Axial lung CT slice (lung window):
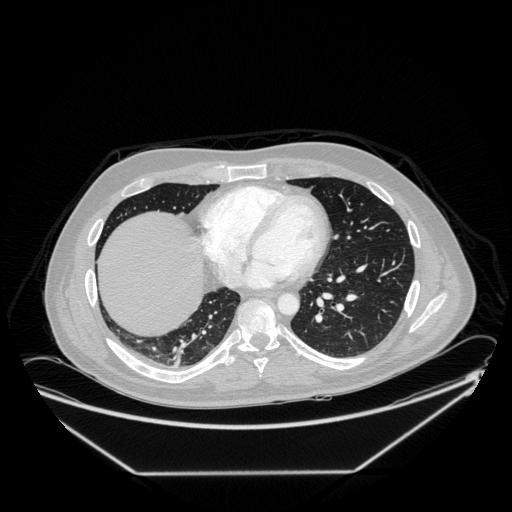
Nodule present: no